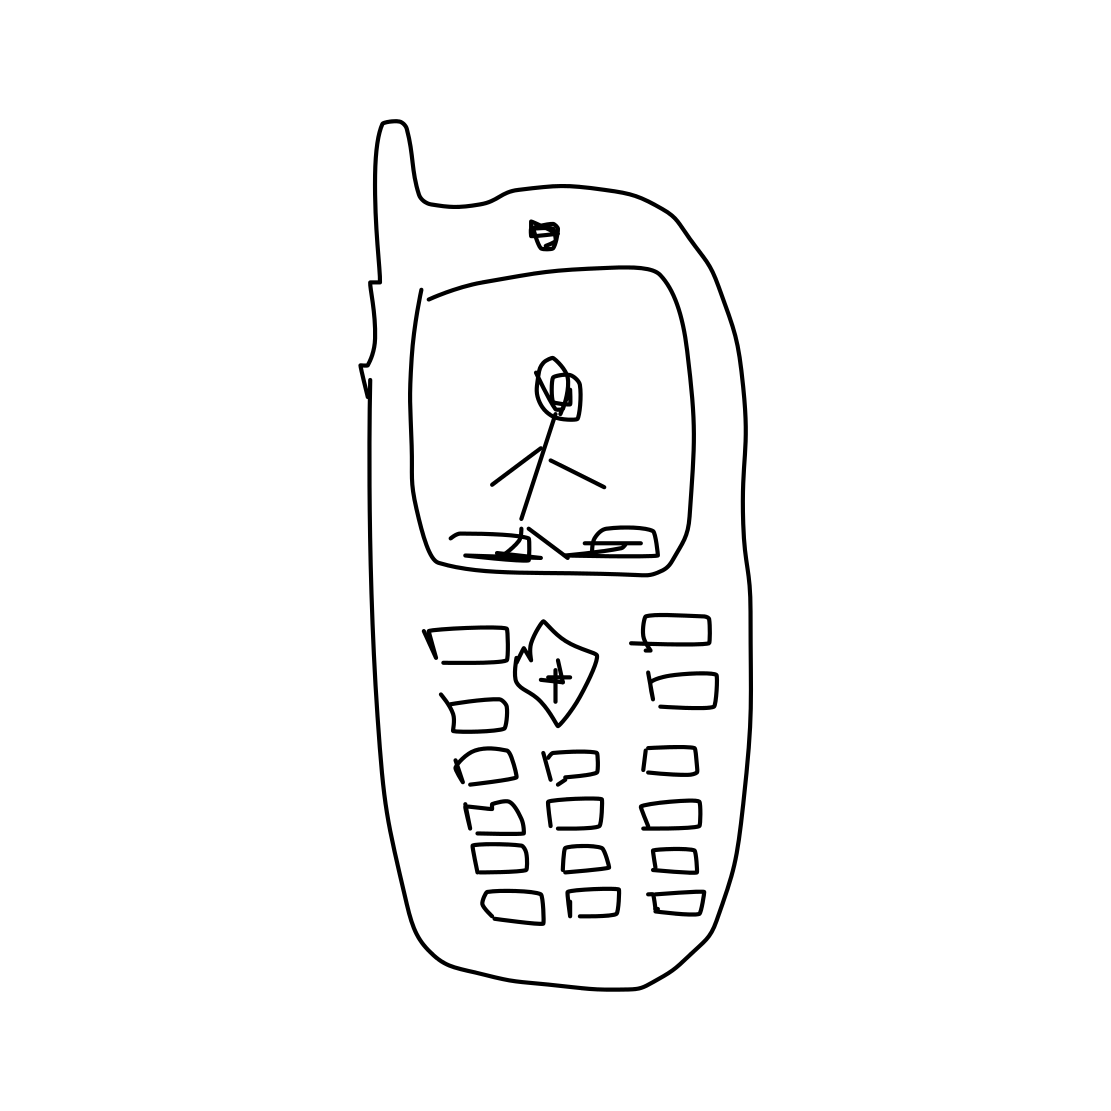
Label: cell phone